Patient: sex M, age 52
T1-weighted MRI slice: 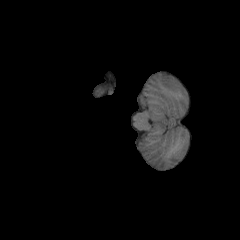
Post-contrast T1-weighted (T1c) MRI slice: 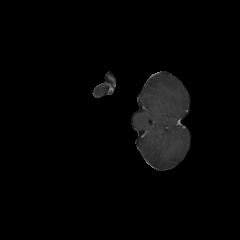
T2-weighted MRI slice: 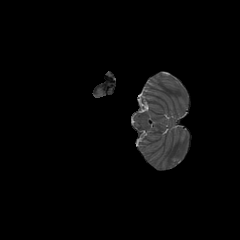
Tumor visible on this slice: no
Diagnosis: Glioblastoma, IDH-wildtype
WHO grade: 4